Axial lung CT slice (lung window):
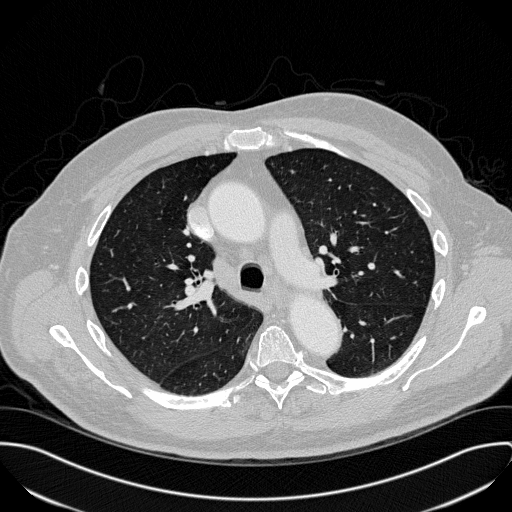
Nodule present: no